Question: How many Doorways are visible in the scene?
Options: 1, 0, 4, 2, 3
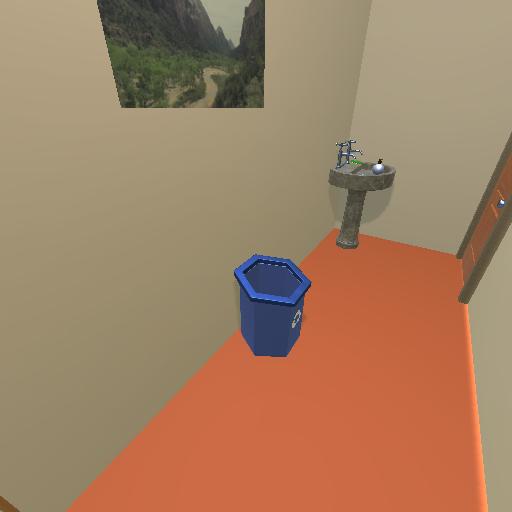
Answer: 1